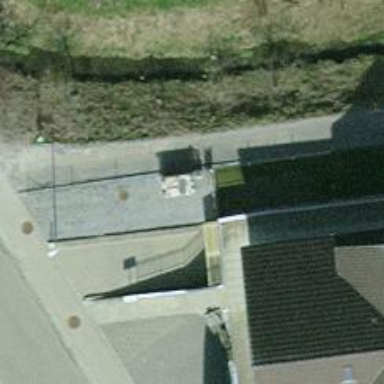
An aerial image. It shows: Parking entrance.